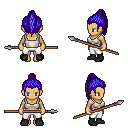
a pixel art fantasy rpg character, female body template, human, tanned skin, white pirate shirt, white pants, blue long topknot hairstyle, black shoes, spear, four views (front, back, left, right), 2x2 character sprite sheet, small pixel art, hard edges, no anti-aliasing